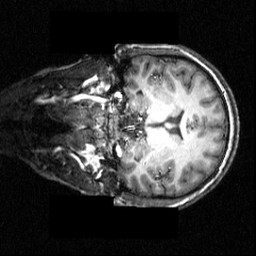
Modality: T1w
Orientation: coronal
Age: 19
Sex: female
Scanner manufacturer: siemens
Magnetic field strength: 3.951 T
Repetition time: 1.5 s
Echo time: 0.00335 s